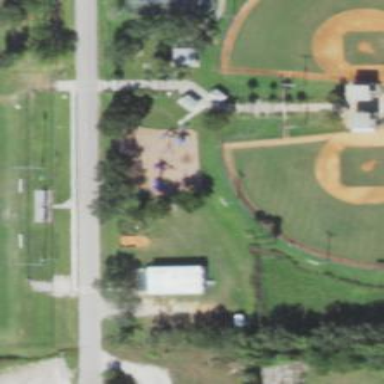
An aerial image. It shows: Baseball pitch for leisure land activities.